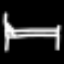
Label: bed